Question: I'm having trouble with vi's lexical highlighting on variables that contain builtins or keywords. For instance, a python variable like 'missions_in_window' will have partial highlighting on the word "in" while the rest of the variable stays a default color. See the example image below.
Is it possible to prevent this highlighting? This is just a pet peeve, but it's distracting to the point that I'll change a variable's name to avoid the issue. My '.vimrc' is <URL> if that is helpful.

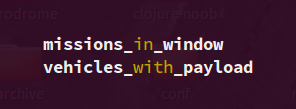
Answer: When you've ':set iskeyword-=_', Vim will treat 'missions_in_window' as three separate keywords: 'missions', 'in', 'window', and the 'in' is highlighted by the Python syntax script.
The solution is simple: Don't do that. To navigate through and edit fragments of those variables, you can use my <URL>.